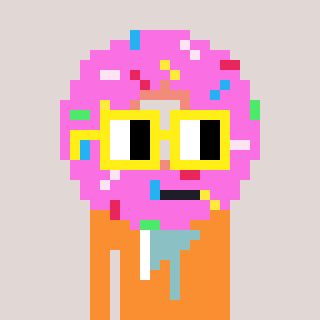
a pixel art character with square yellow glasses, a doughnut-shaped head and a orange-colored body on a warm background